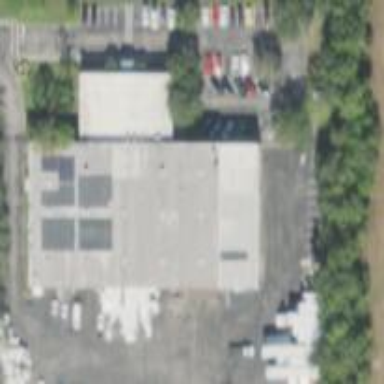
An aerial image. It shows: Warehouse.